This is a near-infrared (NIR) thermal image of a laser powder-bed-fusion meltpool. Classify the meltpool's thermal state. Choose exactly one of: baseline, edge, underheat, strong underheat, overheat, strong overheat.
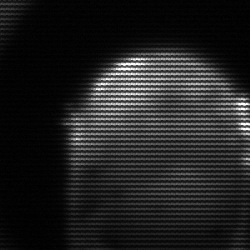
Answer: edge